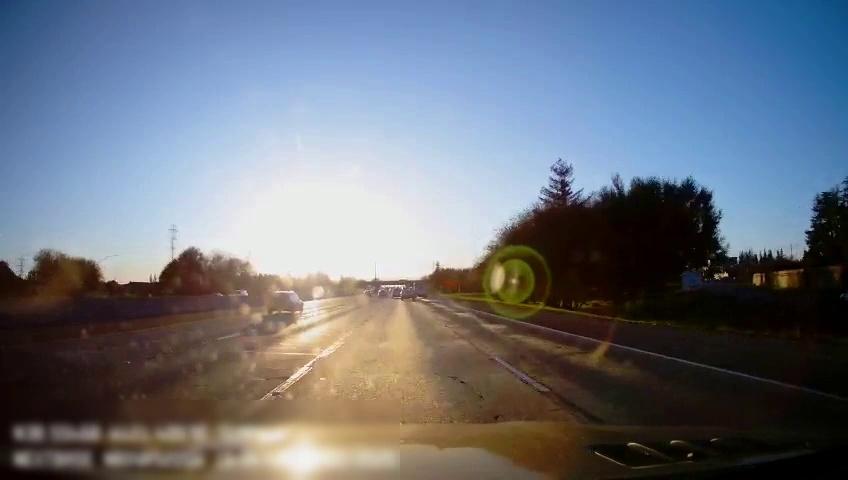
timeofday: Day
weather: Sunny
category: Drivable Space
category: Vehicles | Truck
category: Vehicles | SUV
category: Vehicles | SUV
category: Vehicles | SUV
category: Vehicles | SUV
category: Vehicles | Bus
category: Vehicles | SUV
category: Lanes | Alternate Lane
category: Lanes | Alternate Lane
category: Lanes | Current Lane
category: Lanes | Current Lane
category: Lanes | Alternate Lane